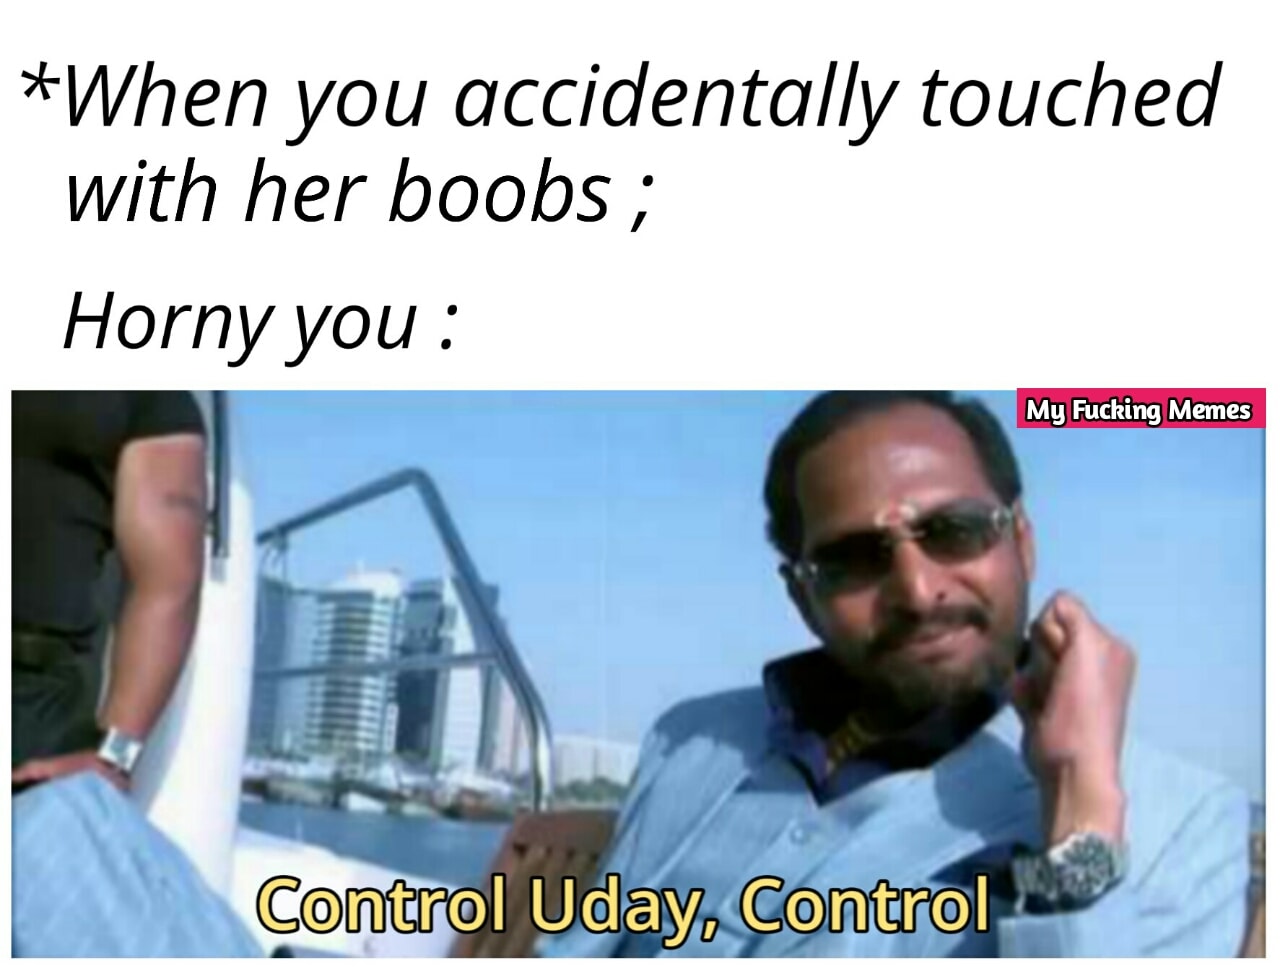
Caption: *When you accidentally touched with her boobs ; Horny you :  Control Uday, Control
Label: non-hate